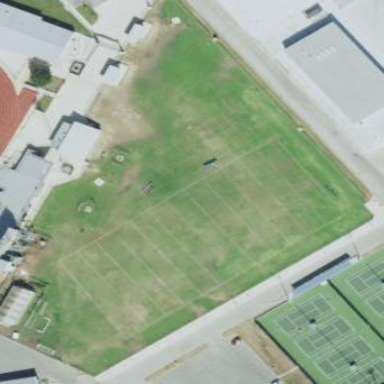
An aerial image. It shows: Multi-sport pitch with grass surface.